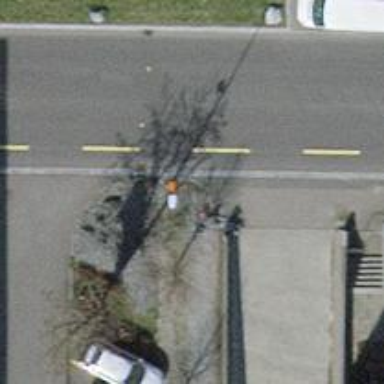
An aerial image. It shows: Aerial orange marker.